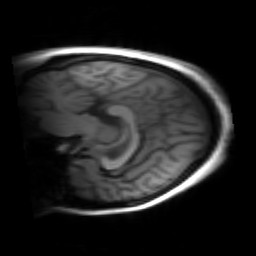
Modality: inplaneT1
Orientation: sagittal
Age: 32
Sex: female
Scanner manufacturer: siemens
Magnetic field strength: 3 T
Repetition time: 1.2 s
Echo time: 0.00251 s